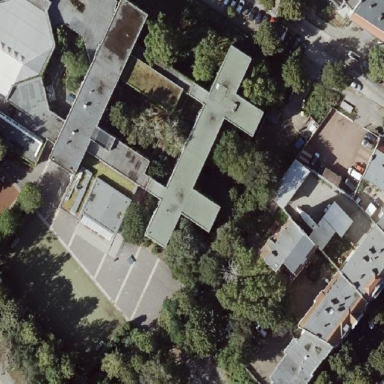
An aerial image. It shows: Part of building.